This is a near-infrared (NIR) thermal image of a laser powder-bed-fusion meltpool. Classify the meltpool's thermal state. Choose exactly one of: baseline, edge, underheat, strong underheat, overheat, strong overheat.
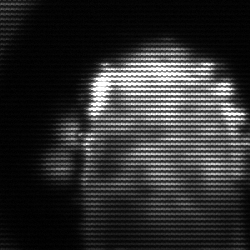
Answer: baseline